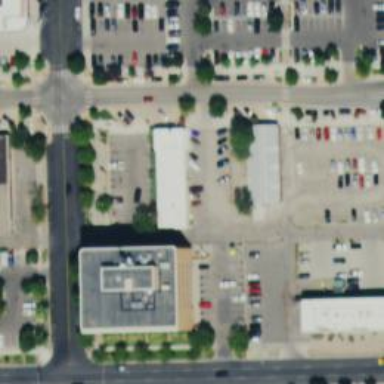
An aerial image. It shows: Parking space is available.